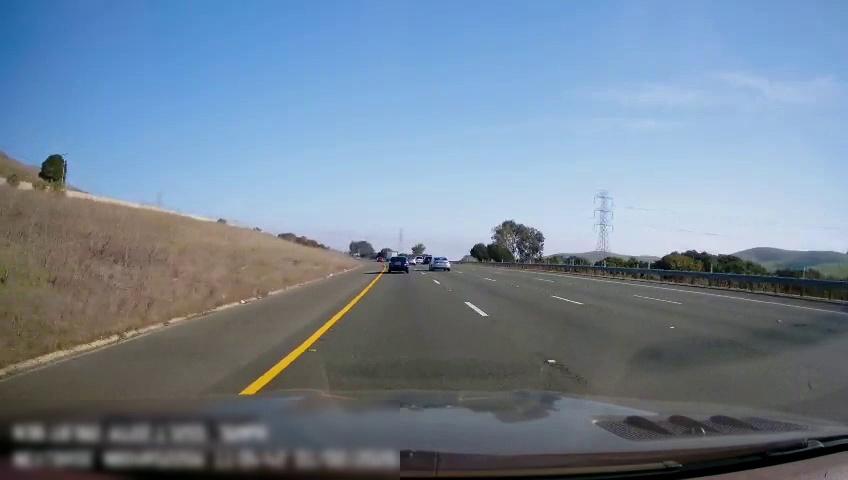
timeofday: Day
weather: Sunny
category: Drivable Space
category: Vehicles | Other LV
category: Vehicles | Car
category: Vehicles | Car
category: Vehicles | SUV
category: Vehicles | SUV
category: Vehicles | Car
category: Lanes | Current Lane
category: Lanes | Current Lane
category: Lanes | Alternate Lane
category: Lanes | Alternate Lane
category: Lanes | Alternate Lane